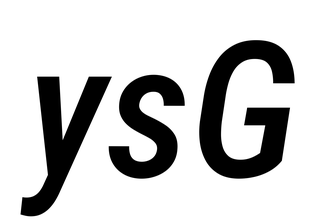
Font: Roboto-Italic_Condensed_Medium_Italic